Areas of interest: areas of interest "Business office"
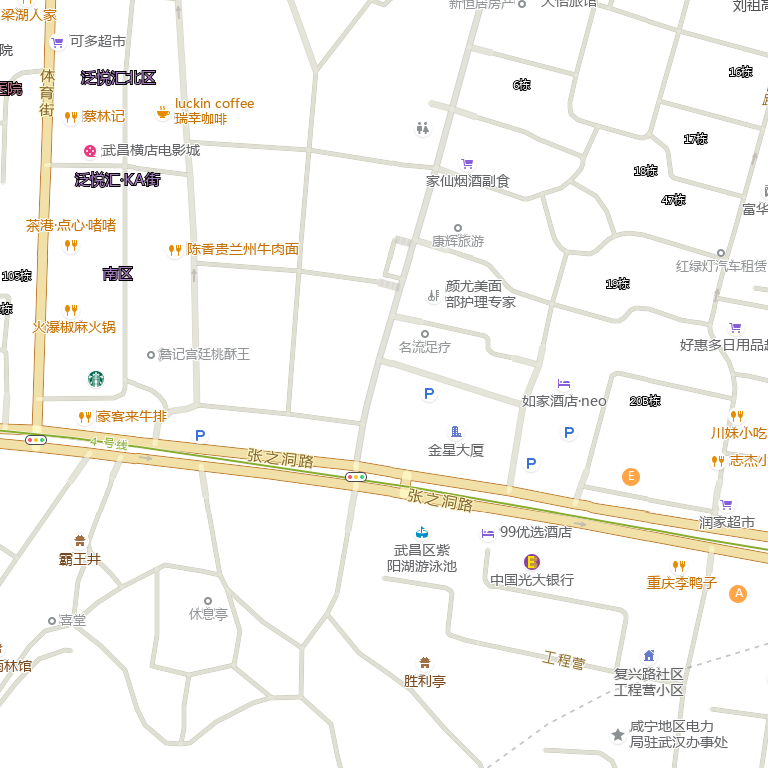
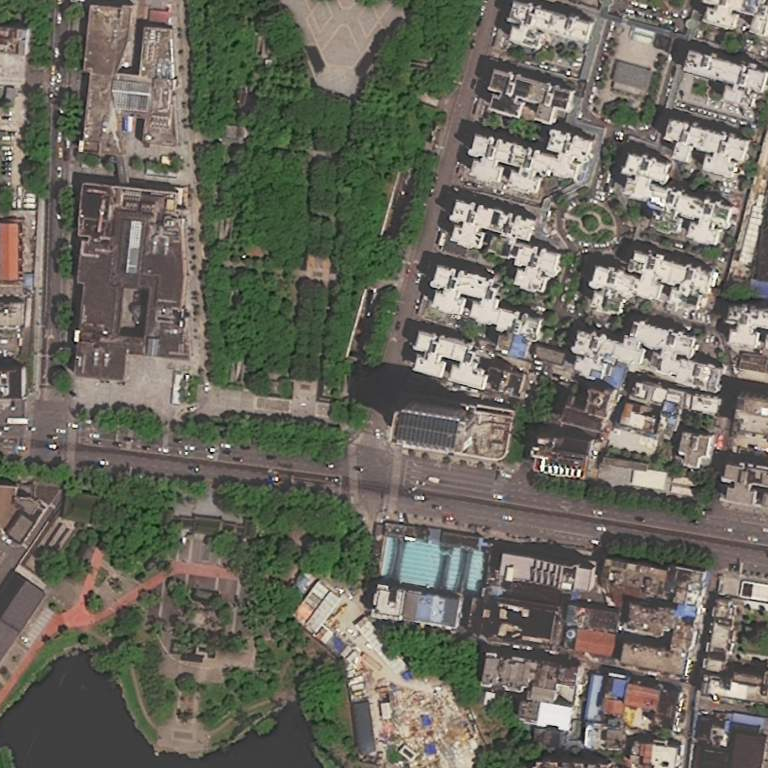